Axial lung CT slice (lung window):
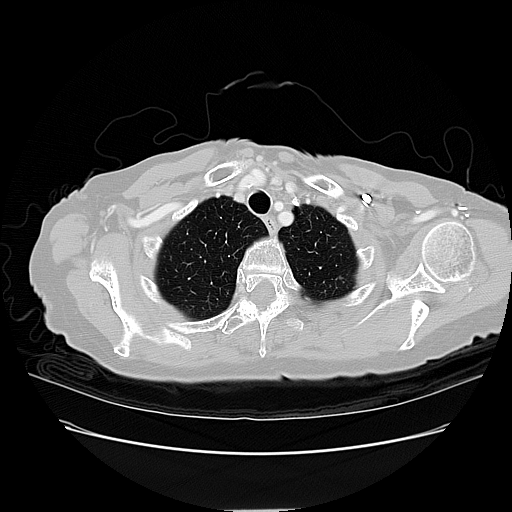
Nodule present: no